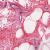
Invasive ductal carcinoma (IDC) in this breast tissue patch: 0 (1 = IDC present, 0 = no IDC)